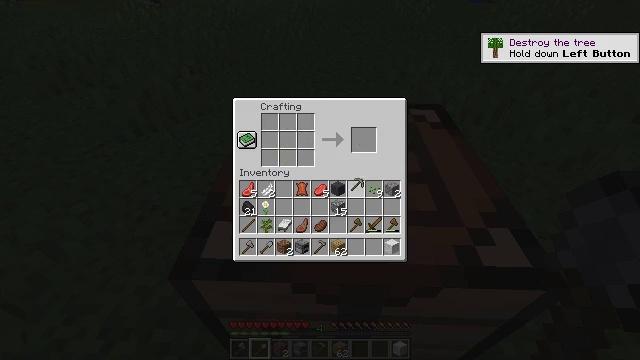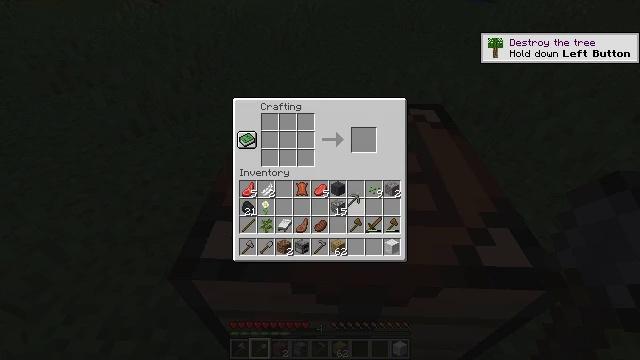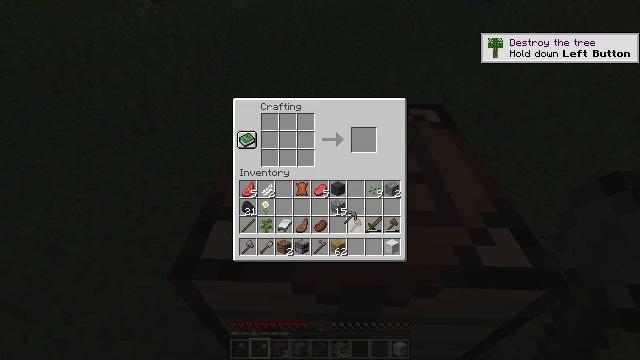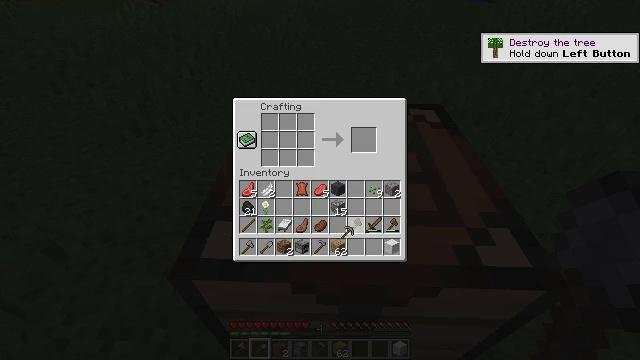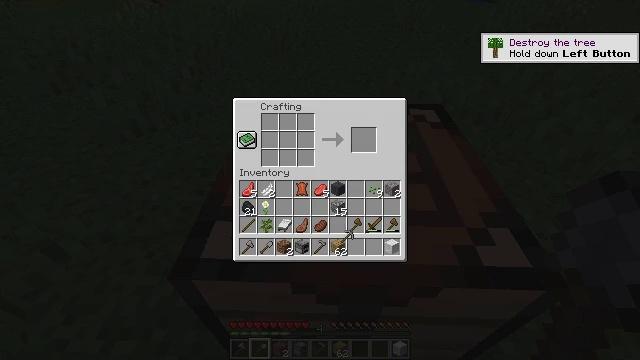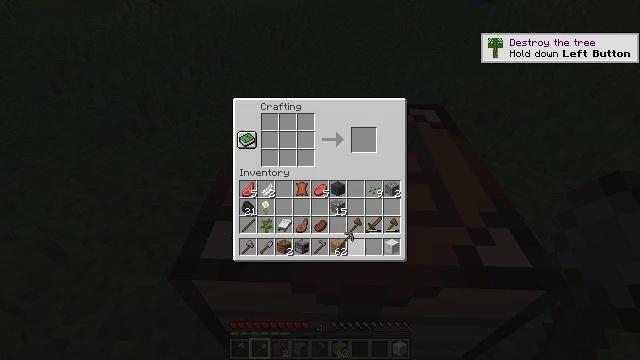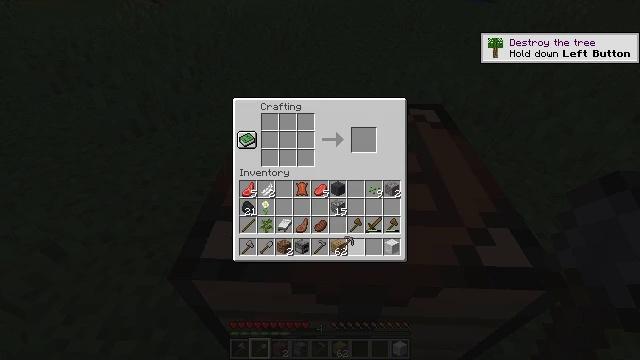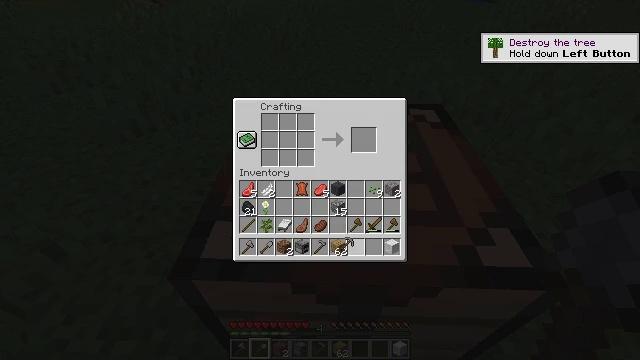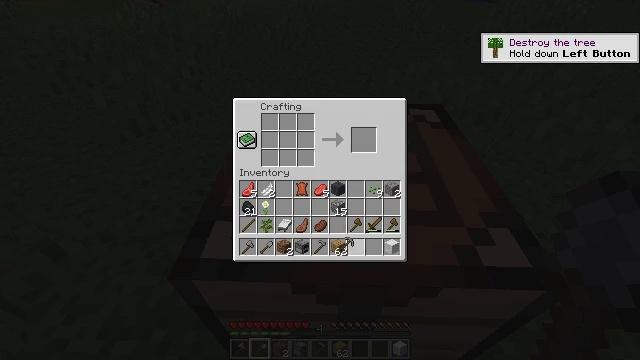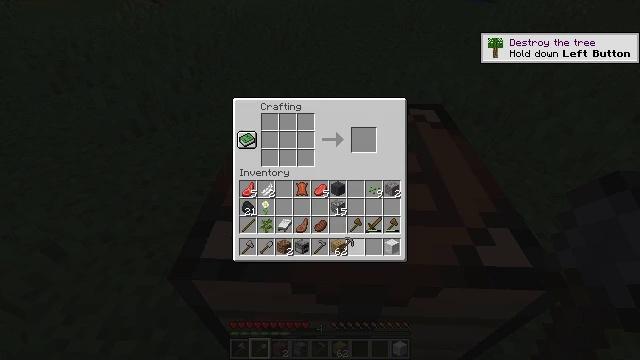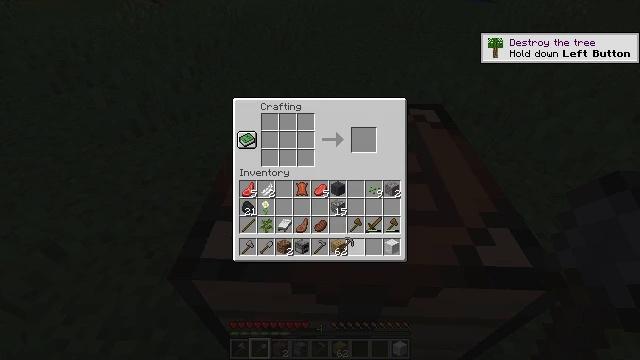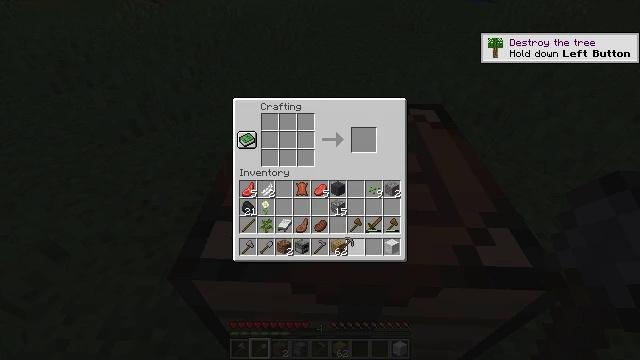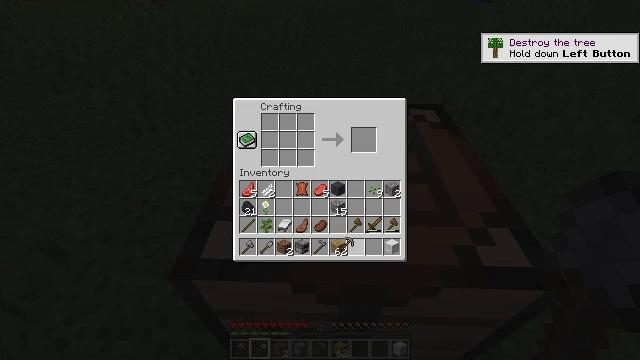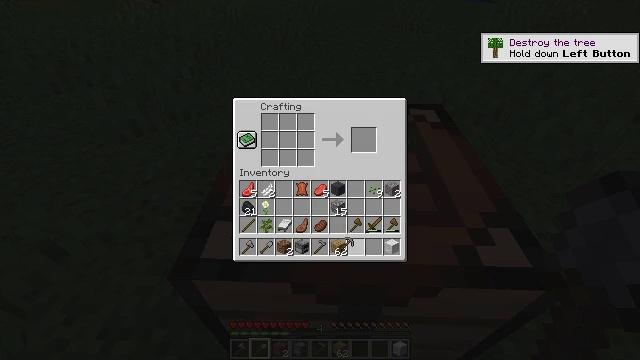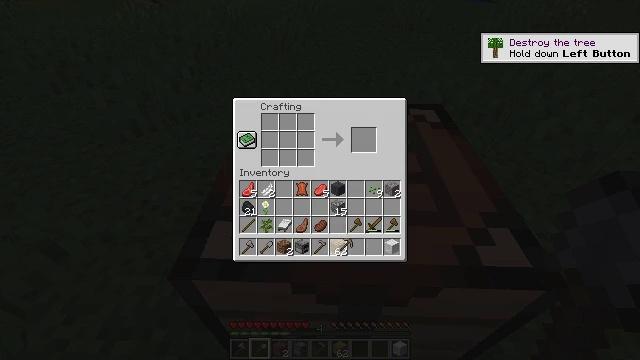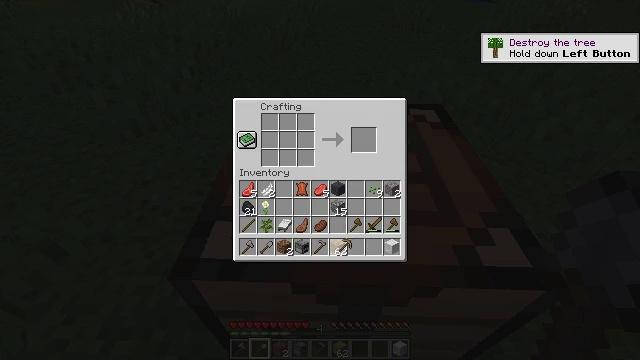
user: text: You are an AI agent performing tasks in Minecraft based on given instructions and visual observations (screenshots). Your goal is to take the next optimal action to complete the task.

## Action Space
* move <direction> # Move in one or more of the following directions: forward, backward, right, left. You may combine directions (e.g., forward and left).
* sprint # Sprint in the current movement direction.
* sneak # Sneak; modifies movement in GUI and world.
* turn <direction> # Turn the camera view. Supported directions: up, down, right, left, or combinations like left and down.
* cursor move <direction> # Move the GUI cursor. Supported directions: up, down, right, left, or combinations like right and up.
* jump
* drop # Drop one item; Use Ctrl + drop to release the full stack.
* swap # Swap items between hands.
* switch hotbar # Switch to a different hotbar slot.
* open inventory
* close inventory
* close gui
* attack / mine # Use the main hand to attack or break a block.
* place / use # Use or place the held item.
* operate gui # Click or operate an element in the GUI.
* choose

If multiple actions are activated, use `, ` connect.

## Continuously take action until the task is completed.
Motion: motion action
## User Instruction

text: Left click on the crafting table
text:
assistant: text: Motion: cursor move down, open gui
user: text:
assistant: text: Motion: cursor move down
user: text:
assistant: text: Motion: cursor move down
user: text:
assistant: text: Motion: no_op
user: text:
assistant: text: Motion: no_op
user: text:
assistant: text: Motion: no_op
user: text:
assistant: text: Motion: no_op
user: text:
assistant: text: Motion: no_op
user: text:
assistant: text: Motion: no_op
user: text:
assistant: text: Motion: no_op
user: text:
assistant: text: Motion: no_op
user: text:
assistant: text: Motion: no_op
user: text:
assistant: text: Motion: no_op
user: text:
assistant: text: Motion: no_op
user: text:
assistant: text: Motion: operate gui
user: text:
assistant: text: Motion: operate gui
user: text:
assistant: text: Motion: no_op
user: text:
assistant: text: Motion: no_op
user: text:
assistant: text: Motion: no_op
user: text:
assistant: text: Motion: no_op
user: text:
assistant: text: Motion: no_op
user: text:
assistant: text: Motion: no_op
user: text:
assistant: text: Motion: no_op
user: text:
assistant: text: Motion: no_op
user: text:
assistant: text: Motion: no_op
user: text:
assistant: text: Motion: no_op
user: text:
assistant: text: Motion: no_op
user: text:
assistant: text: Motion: no_op
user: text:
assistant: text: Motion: no_op
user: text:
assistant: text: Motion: no_op